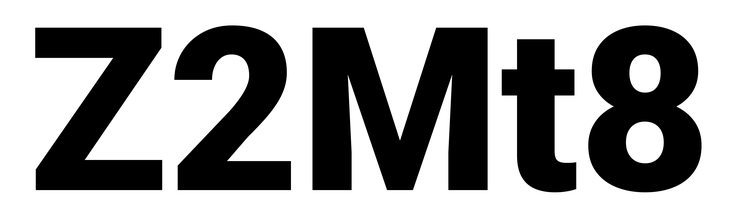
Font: Roboto_Black